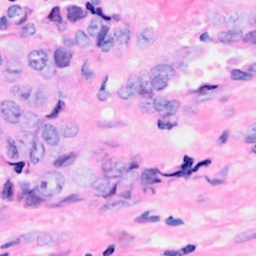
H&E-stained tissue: Breast